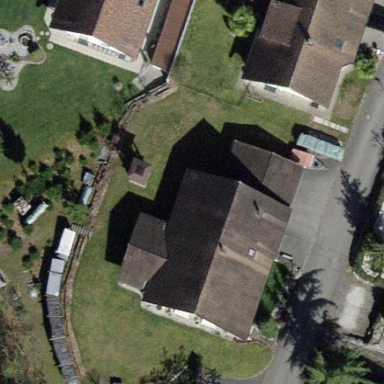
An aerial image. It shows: Building with tile roof.